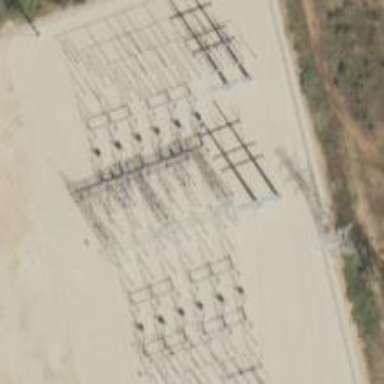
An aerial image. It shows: Power tower.